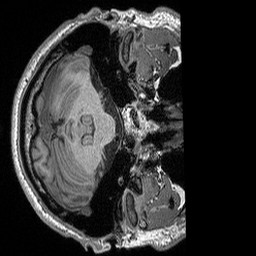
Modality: T1w
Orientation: axial
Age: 25
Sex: male
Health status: healthy
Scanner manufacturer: siemens
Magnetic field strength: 3 T
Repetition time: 2.3 s
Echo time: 0.00298 s